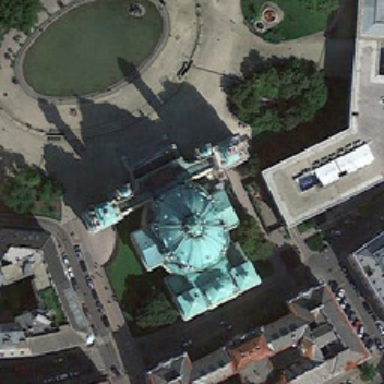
The pond and some green trees are near the church .